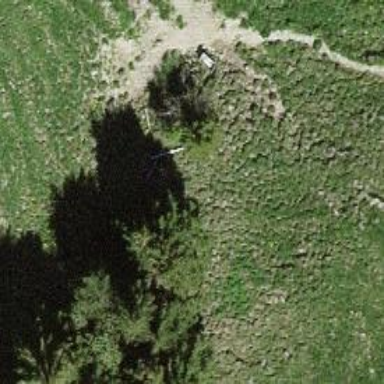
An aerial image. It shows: Needle-leaved tree in nature.